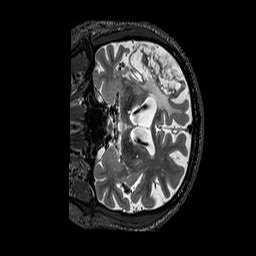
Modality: T2w
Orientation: coronal
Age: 68
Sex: male
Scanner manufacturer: siemens
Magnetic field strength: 3 T
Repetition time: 3.2 s
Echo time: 0.567 s